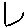
Label: circle